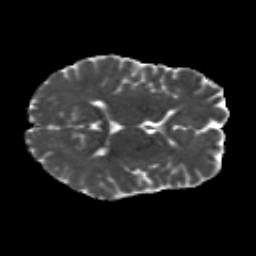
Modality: MD
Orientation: axial
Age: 34
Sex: female
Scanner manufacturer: siemens
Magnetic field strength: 3 T
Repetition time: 8.8 s
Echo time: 0.085 s